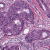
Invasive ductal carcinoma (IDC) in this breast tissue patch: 1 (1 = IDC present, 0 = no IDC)